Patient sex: M
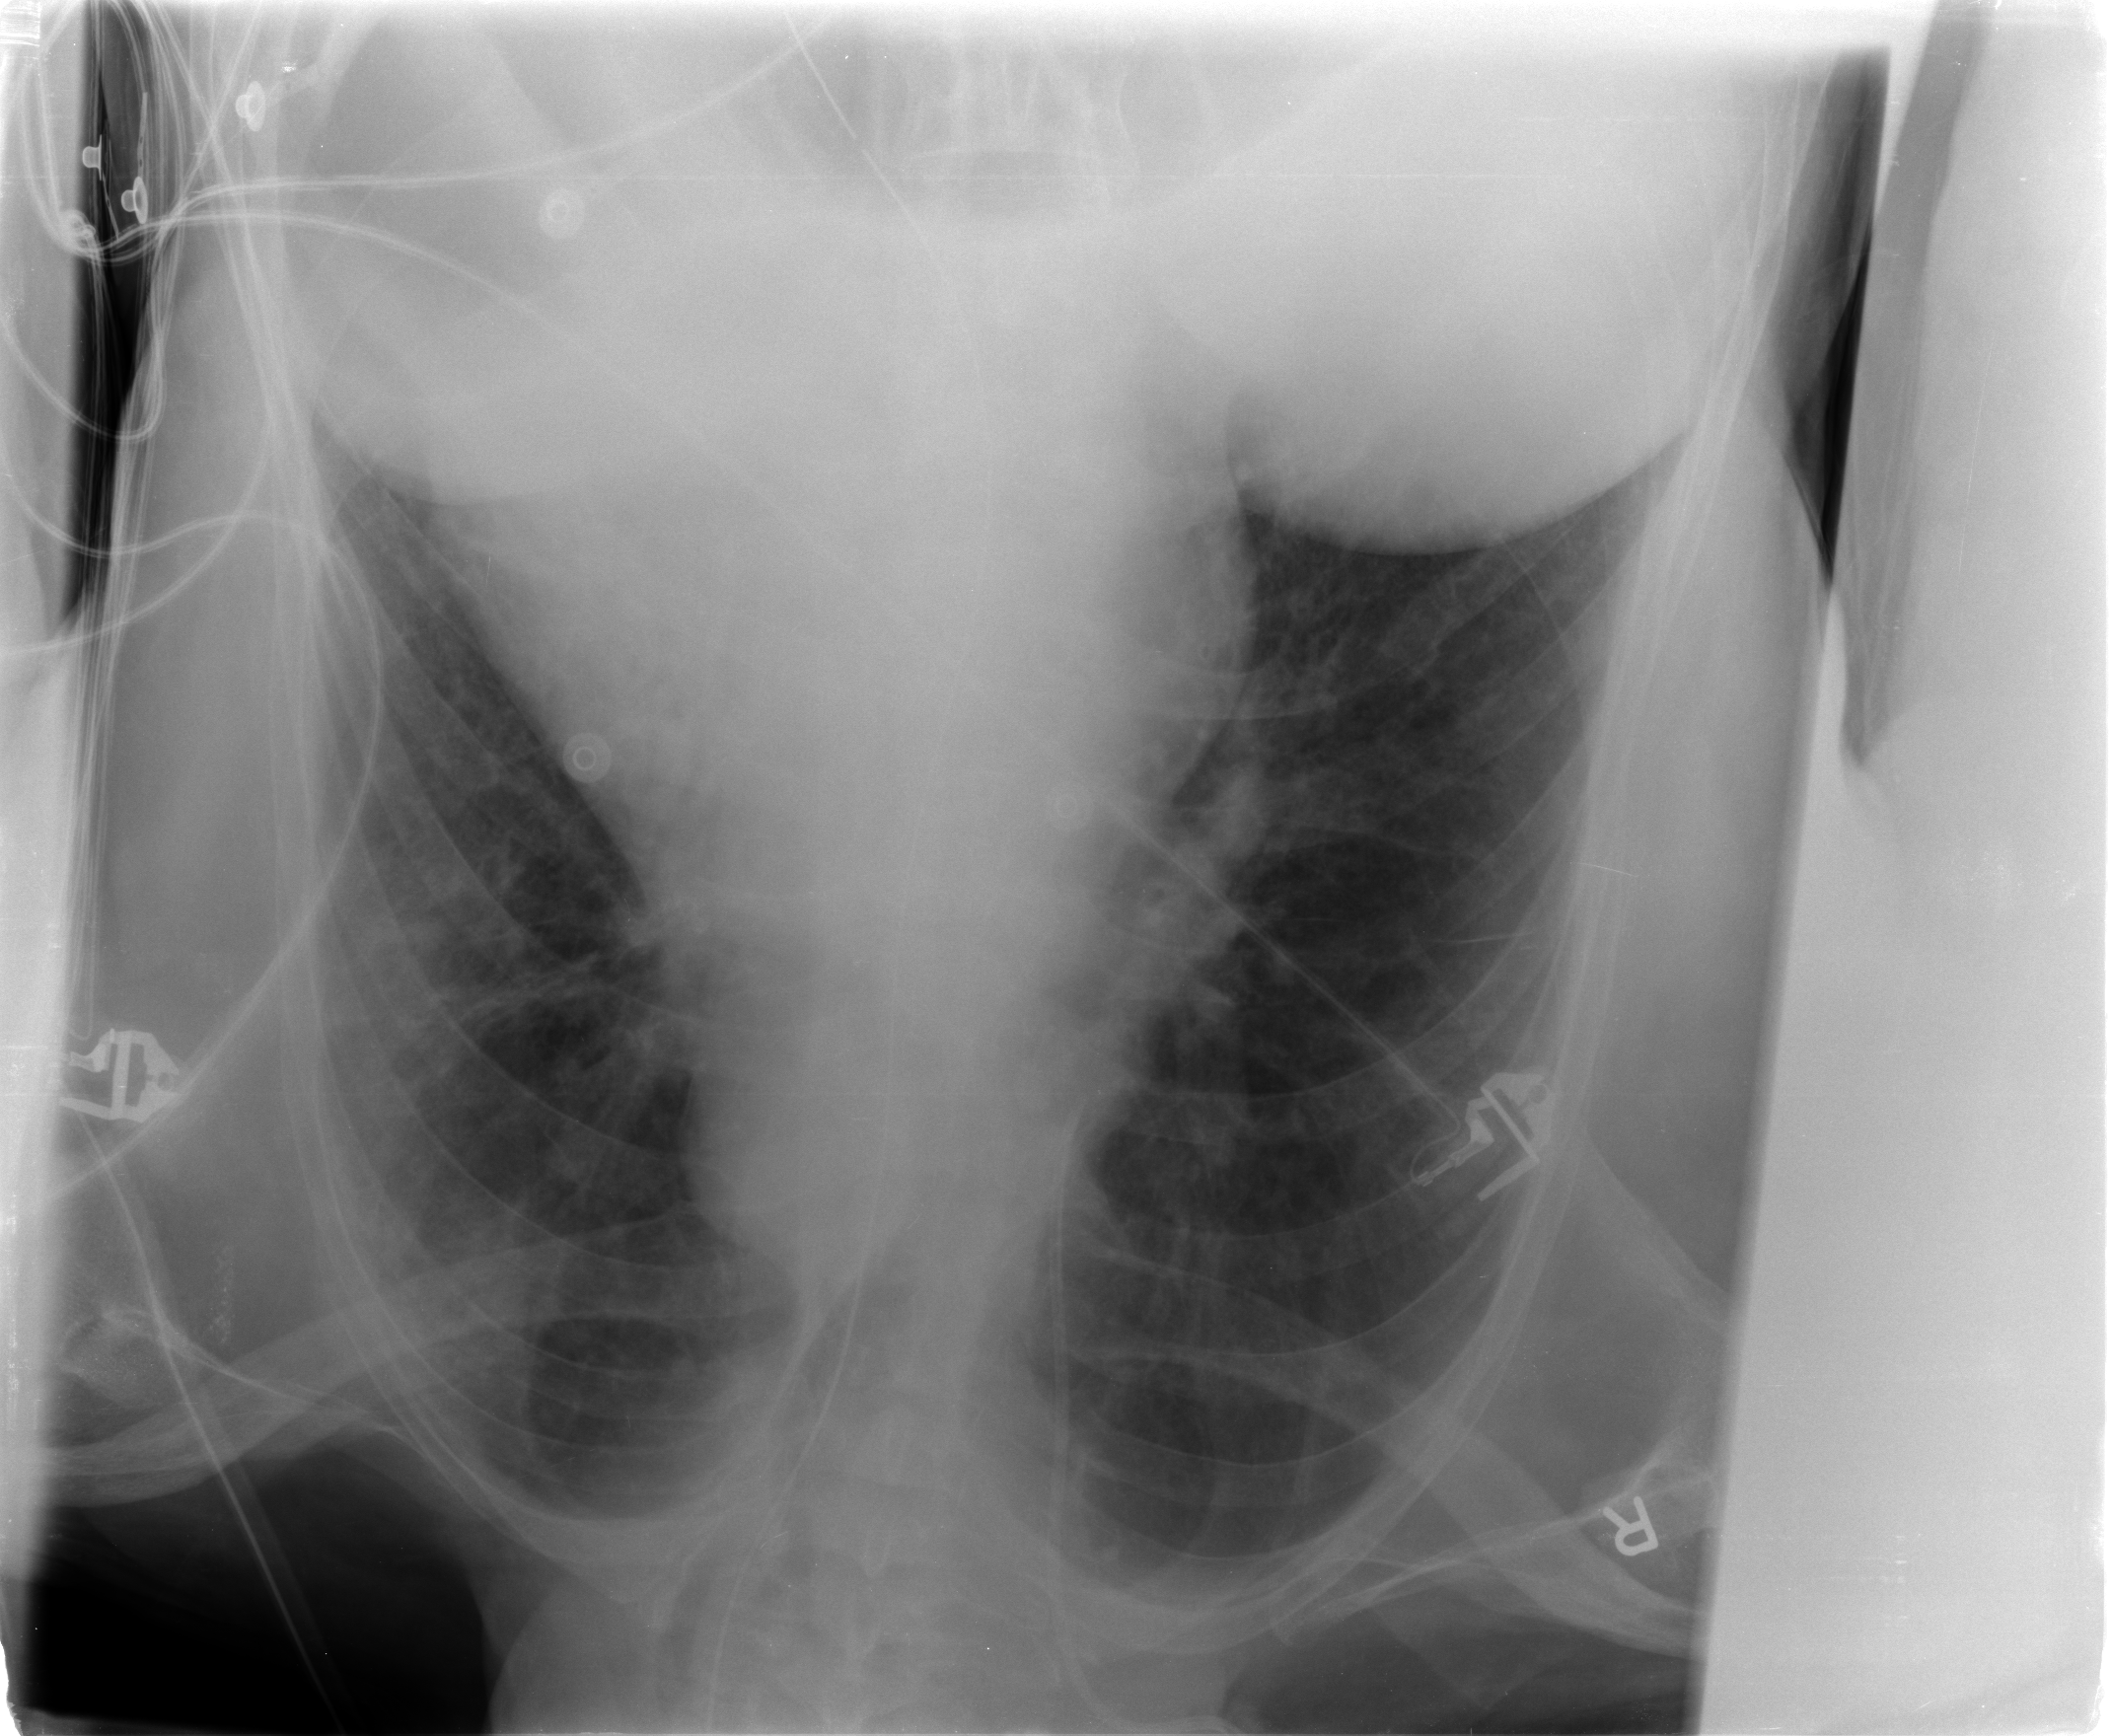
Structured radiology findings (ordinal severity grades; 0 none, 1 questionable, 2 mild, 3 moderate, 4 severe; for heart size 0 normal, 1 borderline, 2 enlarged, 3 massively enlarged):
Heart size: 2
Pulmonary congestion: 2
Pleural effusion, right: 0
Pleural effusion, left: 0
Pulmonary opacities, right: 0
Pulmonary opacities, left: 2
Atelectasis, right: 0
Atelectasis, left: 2